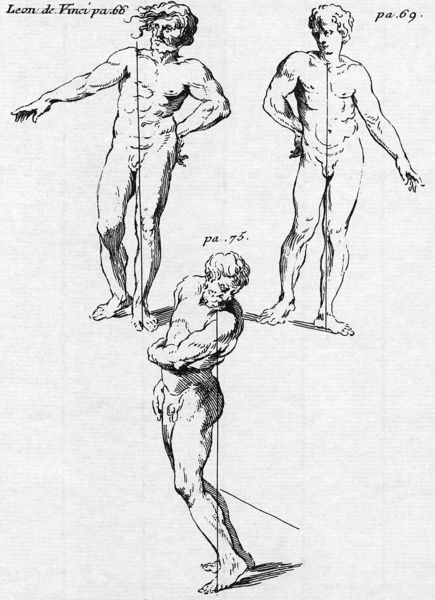
Titel: Théorie de la figure humaine
Künstler: Peter Paul Rubens
Schlagwörter: akt, menschen, männer, skizze, zeichnung, arme, wind, beine, bein, bewegen, haltung, studie, linien, muskeln, kontrapost, linie, schwarzweiß, stand, standbein, drehung, leonardo, mittelachse, da vinci, leonardo da vinci, haltungen, schwerpunkt, nackte männer, 75, 66, 69, leon de vinci, pa 69, pa 75, pa 66